Question: I have a CSS menu in my page. When I hover the mouse over the items, their drop-down menu appears. I've used some css shadows like this:
'''
#menu li:hover
{
//...
-moz-box-shadow: -2px 0px 5px #000;
-webkit-box-shadow: -2px 0px 5px #000;
box-shadow: -2px 0px 5px #000;
}
'''
also in my drop-down class, I've used some shadows:
'''
.drop-down
{
//...
display:none;
-moz-box-shadow: -2px 2px 5px #000;
-webkit-box-shadow: -2px 2px 5px #000;
box-shadow: -2px 2px 5px #000;
}
'''
the result looks like this:

So my question is, how can I hide the shadow under and make the drop-down and menu look like one single object (not separated)?
:
here's the html and the css to show the drop-down:
'''
<ul id="menu">
<li><a href="#">First Item</a>
<div class="drop-down">
<div>
...</div>
</div>
</li>
</ul>
#menu li:hover .drop-down
{
left: -1px;
display: block;
top: auto;
}
'''
here is a <URL>
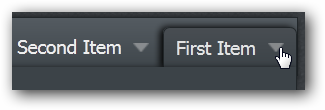
Answer: If I've understood correctly, you want a single border to apply around both the menu item text and the revealed menu. The main problem with this in the jsfiddle you posted seems to be that '.drop-down' has an absolute position so is not inside its parent's div block. Of course, you want the drop-down menus to be absolutely positioned so they don't affect the other elements on the page (i.e. pushing down the body text).
Therefore, the best solution might be to the menu text inside the drop-down, and absolutely position it up one line so it covers the original menu text. That way, you can apply whatever styling you want to it as a unit.